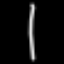
Label: line